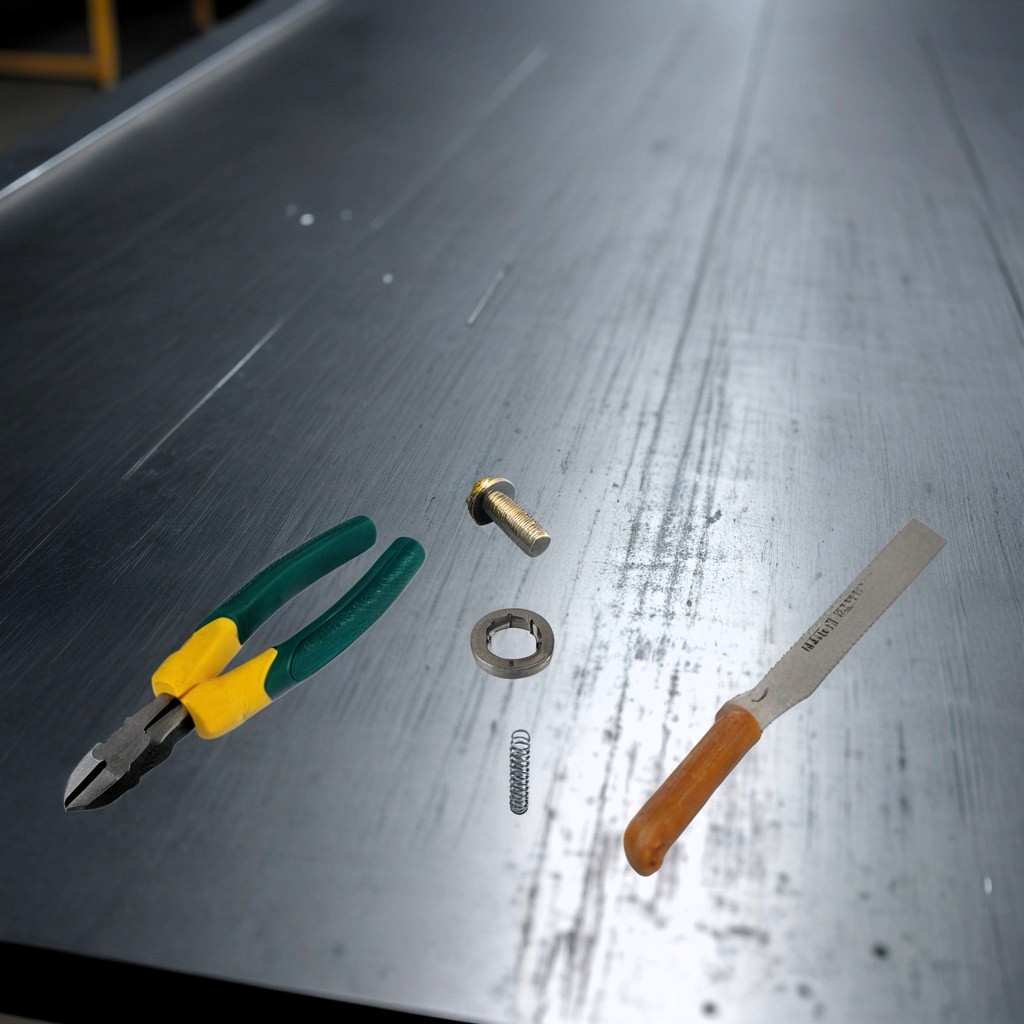
A metal washer, pliers, a coiled metal spring, and a metal saw are lying on the cold steel table in a mining workshop.